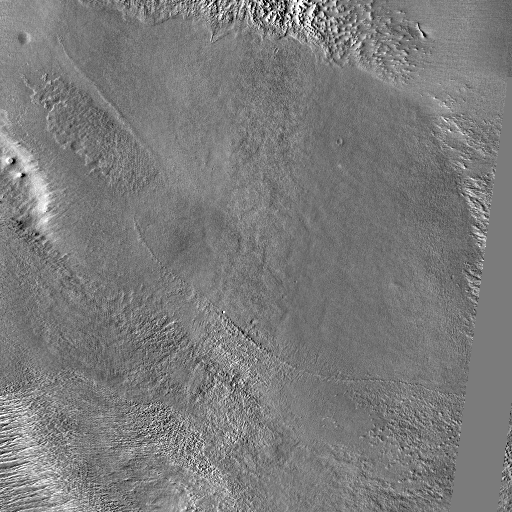
Crater classes present: Background, Other